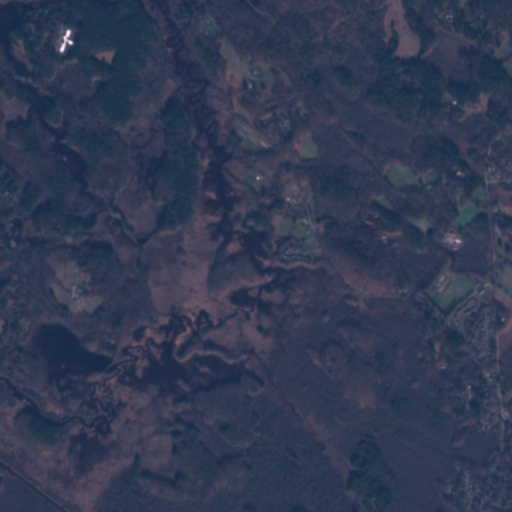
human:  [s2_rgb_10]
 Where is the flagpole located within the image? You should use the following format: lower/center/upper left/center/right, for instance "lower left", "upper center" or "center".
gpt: The flagpole is located in the upper left of the image.
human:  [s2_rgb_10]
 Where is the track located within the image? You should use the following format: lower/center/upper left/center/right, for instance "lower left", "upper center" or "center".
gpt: There is no track in the image.